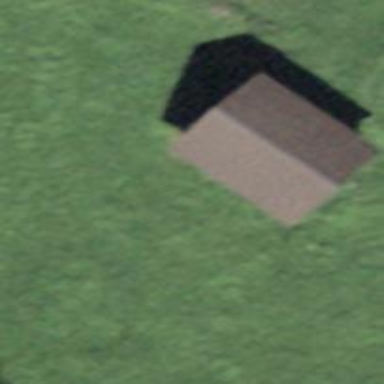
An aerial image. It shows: Farm auxiliary building.